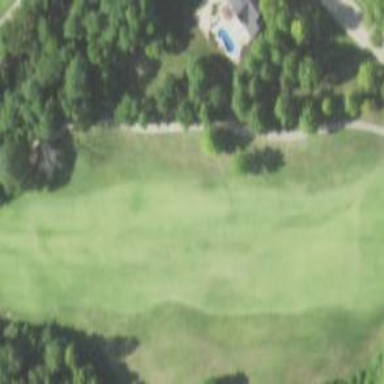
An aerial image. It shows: Grassy area designated as golf fairway.